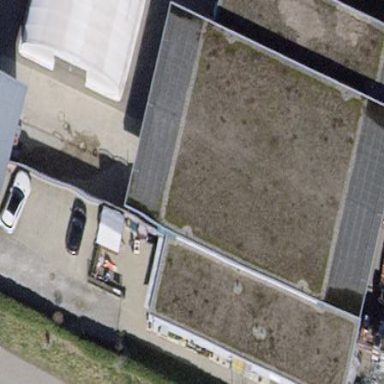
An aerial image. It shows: Building with flat roof.